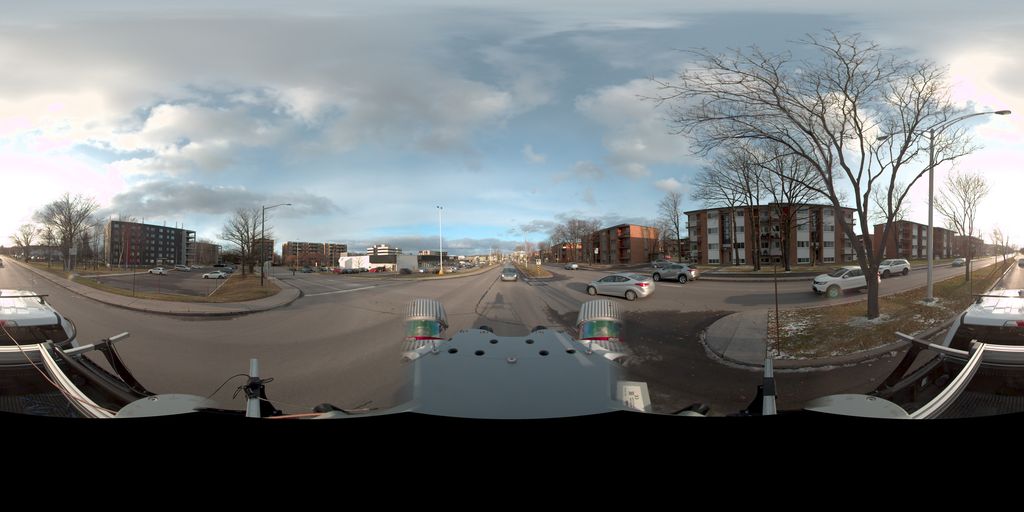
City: quebec_city